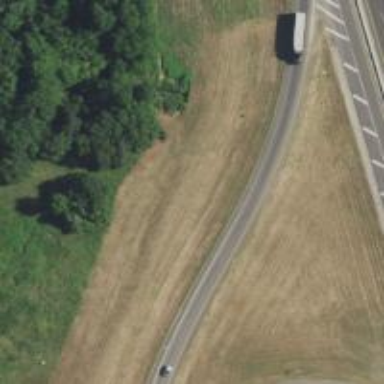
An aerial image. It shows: Trunk link highway.